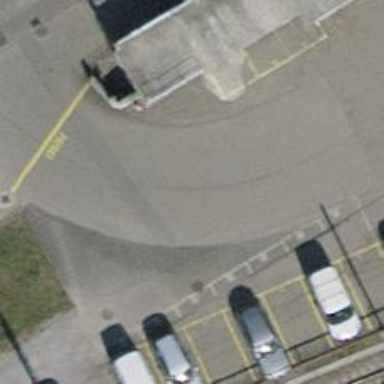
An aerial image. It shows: Road serving as parking aisle.